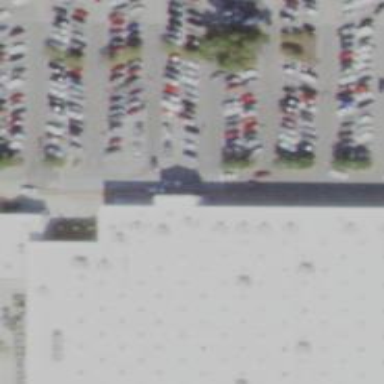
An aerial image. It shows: Parking space.